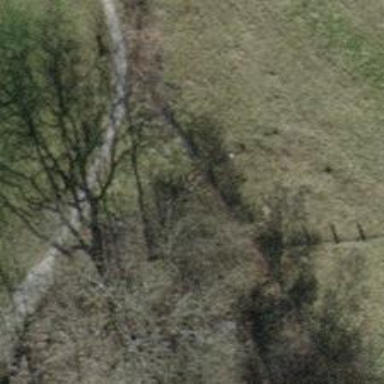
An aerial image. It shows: Brown bench in the vicinity.